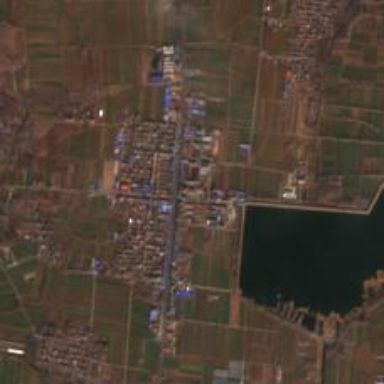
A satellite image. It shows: Township within town.